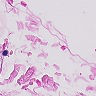
Metastatic tissue present: no